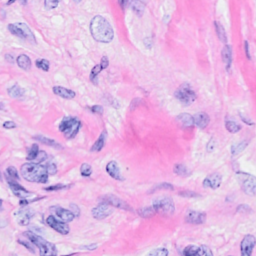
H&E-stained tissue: Breast